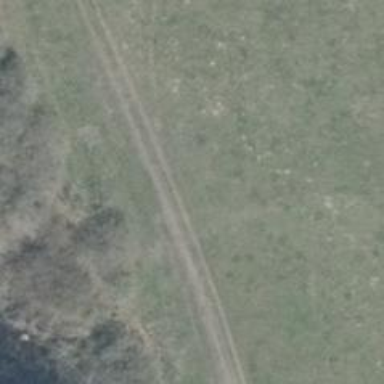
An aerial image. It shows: Track road with ground surface.